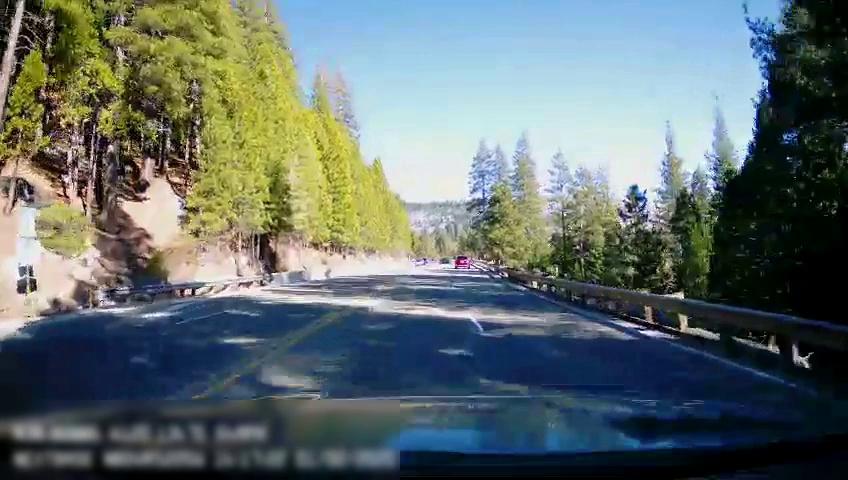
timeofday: Day
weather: Sunny
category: Drivable Space
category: Vehicles | SUV
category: Lanes | Opposite Lane
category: Lanes | Opposite Lane
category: Lanes | Current Lane
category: Lanes | Current Lane